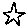
Label: star